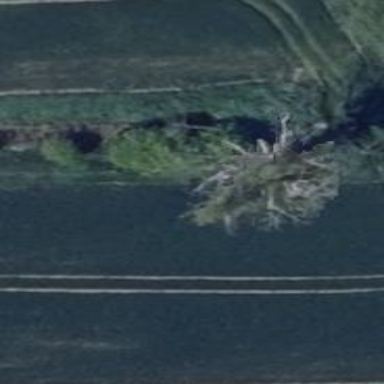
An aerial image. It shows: Row of trees in natural setting.